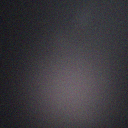
Screen state: off